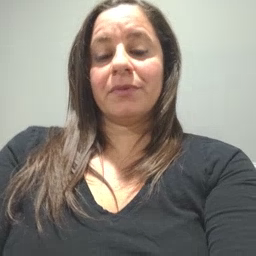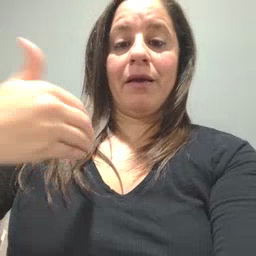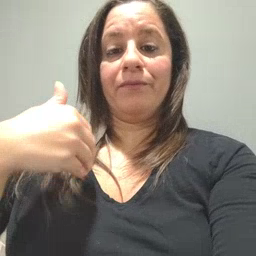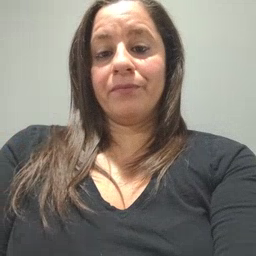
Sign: have